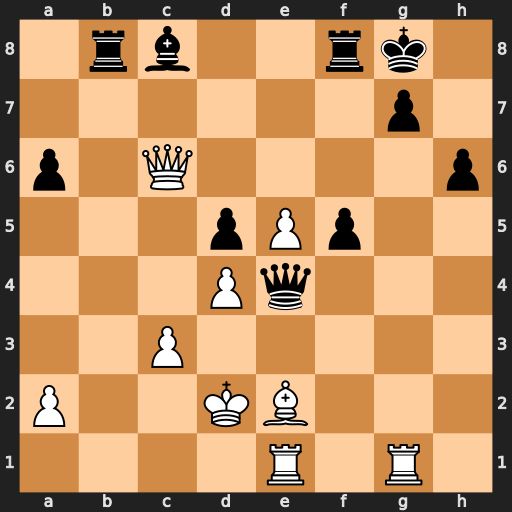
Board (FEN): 1rb2rk1/6p1/p1Q4p/3pPp2/3Pq3/2P5/P2KB3/4R1R1
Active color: w
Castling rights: -
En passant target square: -
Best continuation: Rxg7+ Kxg7 Rg1+